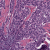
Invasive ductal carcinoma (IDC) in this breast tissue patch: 1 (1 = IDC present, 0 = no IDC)